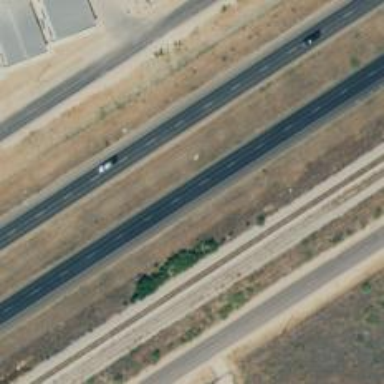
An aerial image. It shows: Asphalt road classified as primary highway with expressway characteristics.